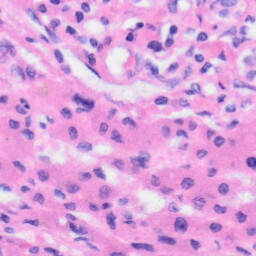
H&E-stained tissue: Liver